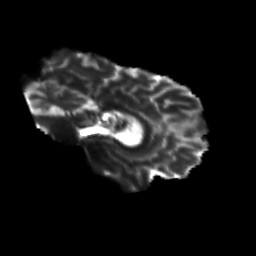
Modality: T2w
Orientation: sagittal
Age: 36
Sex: male
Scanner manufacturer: siemens
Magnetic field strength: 3 T
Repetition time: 3.5 s
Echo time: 0.125 s